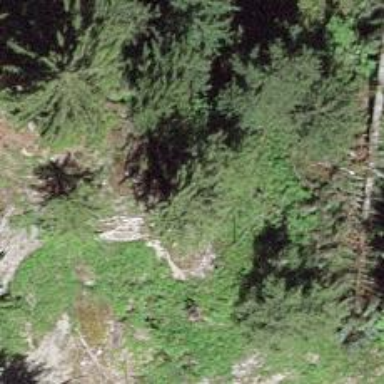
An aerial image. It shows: Cliff in nature.